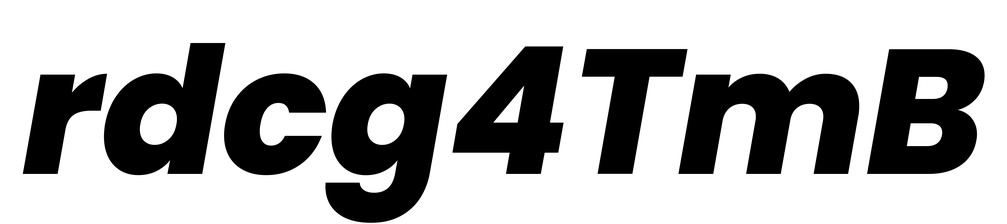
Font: Poppins-ExtraBoldItalic